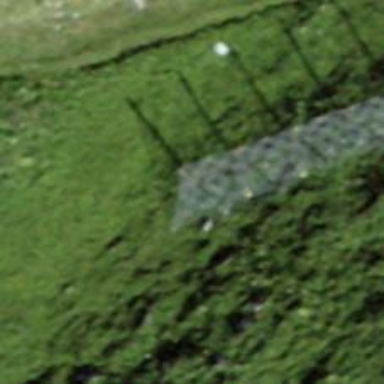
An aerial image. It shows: Man-made structure for avalanche protection.